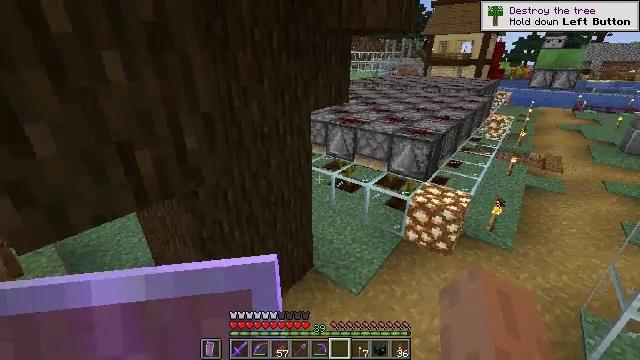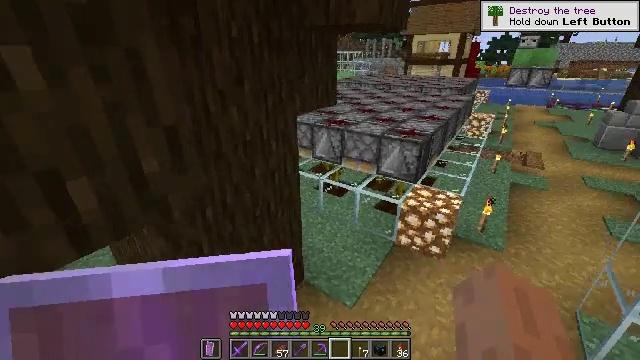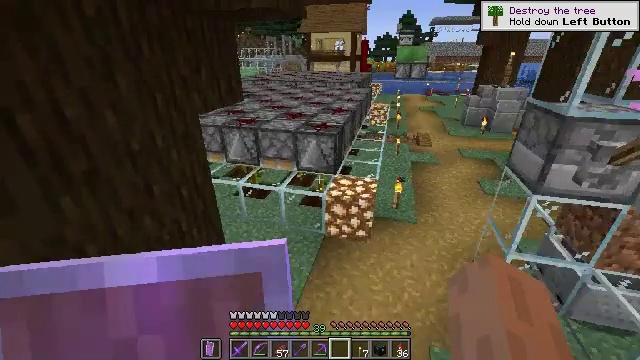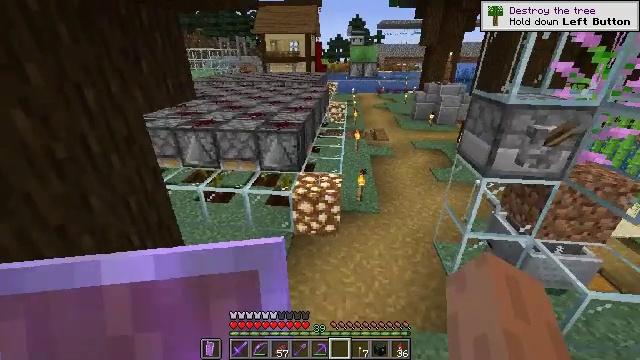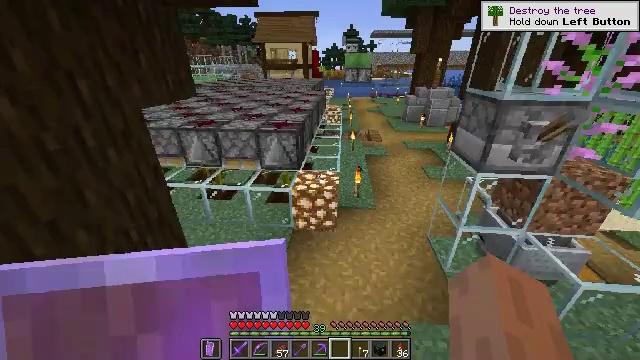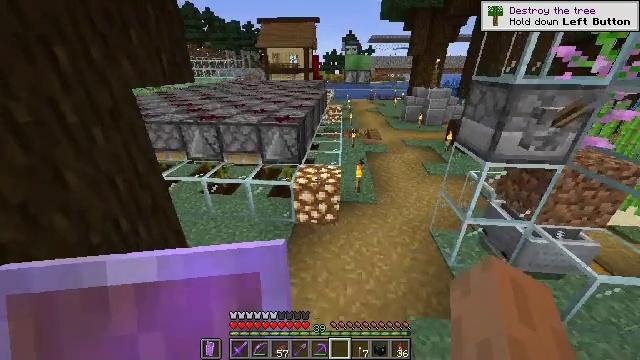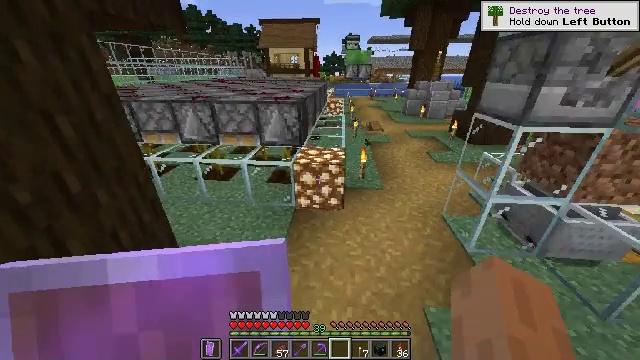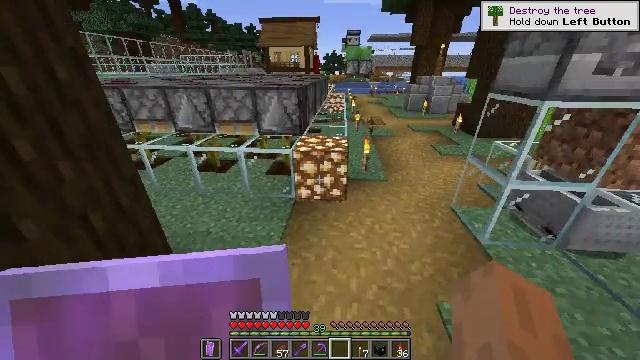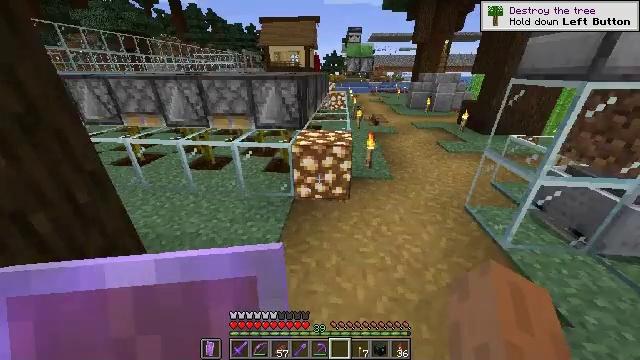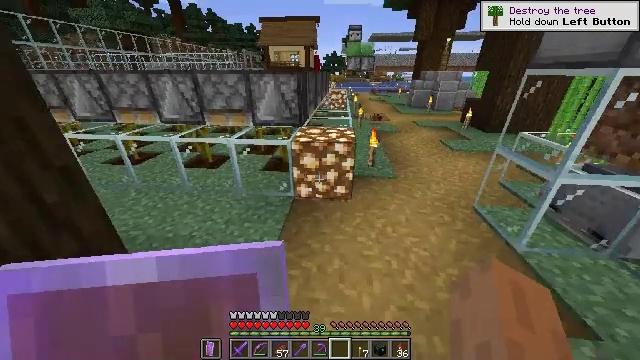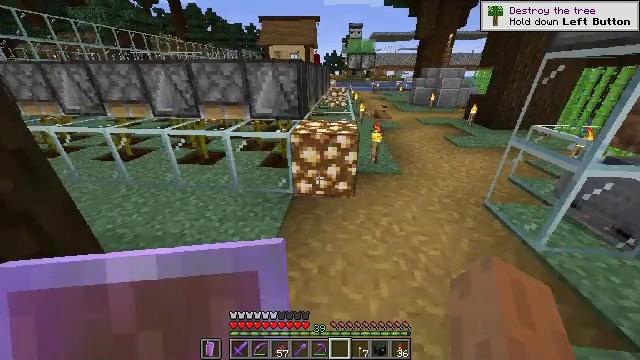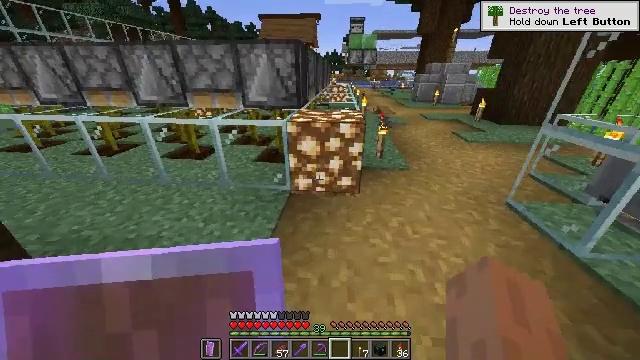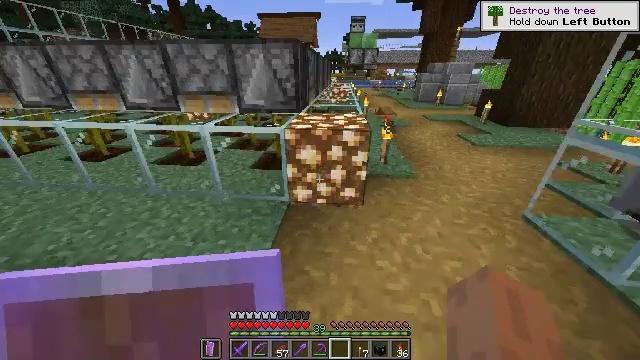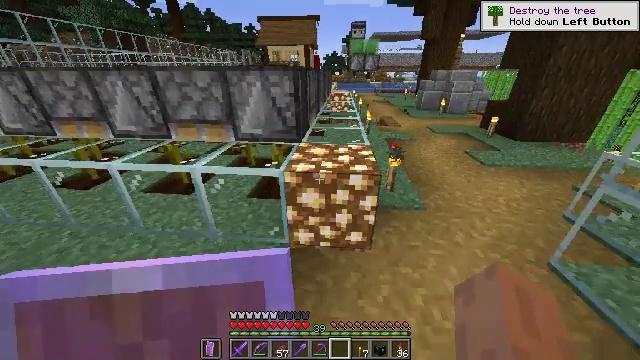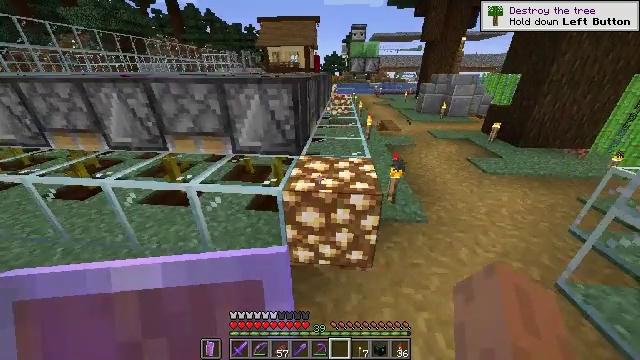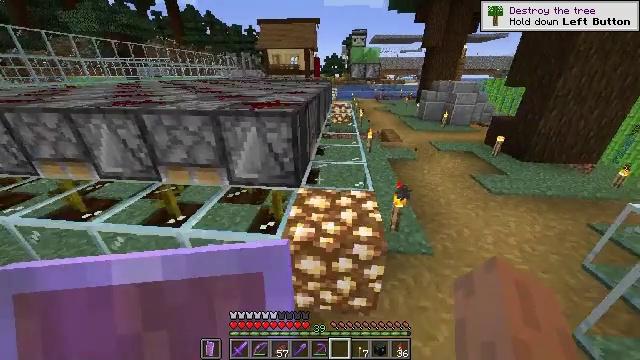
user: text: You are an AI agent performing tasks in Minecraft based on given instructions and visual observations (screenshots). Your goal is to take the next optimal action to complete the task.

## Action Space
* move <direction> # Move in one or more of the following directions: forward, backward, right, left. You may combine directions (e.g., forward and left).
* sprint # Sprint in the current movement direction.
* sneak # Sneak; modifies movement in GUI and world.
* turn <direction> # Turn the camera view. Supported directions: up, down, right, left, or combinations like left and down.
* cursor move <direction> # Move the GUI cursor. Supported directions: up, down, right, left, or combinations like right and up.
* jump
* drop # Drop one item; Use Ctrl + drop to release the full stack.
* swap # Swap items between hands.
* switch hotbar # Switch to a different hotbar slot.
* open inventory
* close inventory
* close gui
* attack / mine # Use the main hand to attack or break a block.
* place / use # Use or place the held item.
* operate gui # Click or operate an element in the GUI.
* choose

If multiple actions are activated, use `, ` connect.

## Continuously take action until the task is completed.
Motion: motion action
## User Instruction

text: Make glass by using sand in a furnace.
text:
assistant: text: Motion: move forward, turn right
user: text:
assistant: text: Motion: move forward, sprint, turn right
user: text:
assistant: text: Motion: move forward, sprint, turn right
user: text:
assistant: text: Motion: move forward, sprint
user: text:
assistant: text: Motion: move forward, sprint
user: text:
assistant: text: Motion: move forward, sprint
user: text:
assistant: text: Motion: move forward, sprint
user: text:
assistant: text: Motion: move forward, sprint
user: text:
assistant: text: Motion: move forward, sprint
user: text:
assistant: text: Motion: move forward, sprint
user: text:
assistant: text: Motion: move forward, sprint
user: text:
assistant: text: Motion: move forward, sprint
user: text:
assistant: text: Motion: move forward, sprint, jump
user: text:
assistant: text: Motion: move forward, sprint, jump
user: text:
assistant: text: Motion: move forward, sprint, jump
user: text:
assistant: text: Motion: move forward, sprint, jump
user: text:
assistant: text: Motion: move forward, sprint, jump
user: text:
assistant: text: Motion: move forward, sprint, jump
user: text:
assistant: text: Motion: move forward, sprint, jump
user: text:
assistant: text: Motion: move forward, sprint, jump
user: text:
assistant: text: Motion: move forward, sprint
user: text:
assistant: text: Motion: move forward, sprint
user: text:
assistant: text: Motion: move forward, sprint
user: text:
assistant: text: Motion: move forward, sprint, jump
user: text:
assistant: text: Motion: move forward, sprint, jump
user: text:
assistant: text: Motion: move forward, sprint, jump
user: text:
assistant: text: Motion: move forward, sprint, jump
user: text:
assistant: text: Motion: move forward, sprint, jump
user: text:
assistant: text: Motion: move forward, sprint
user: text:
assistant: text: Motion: move forward, sprint